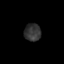
Tissue: skin
Cell type: Epithelial cells
Senescence score: 0.2525
Nuclear area (px): 287
Mean DAPI intensity: 50.822